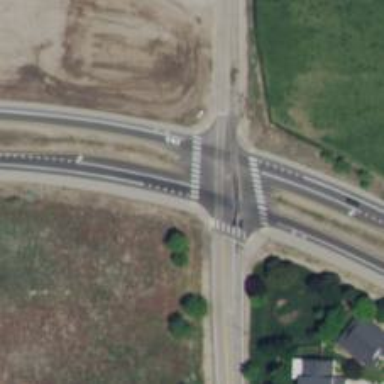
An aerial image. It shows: Marked road crossing.